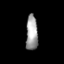
Tissue: lung
Cell type: T cells
Senescence score: 0.5526
Nuclear area (px): 410
Mean DAPI intensity: 158.668